Interaction volume radius: 5 \u00c5
Interaction volume height: 10 \u00c5
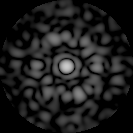
Disorder parameter: 0.8362